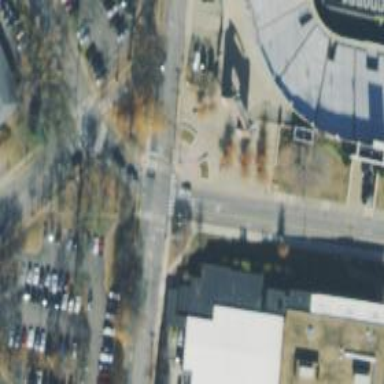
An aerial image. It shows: Marked road crossing.